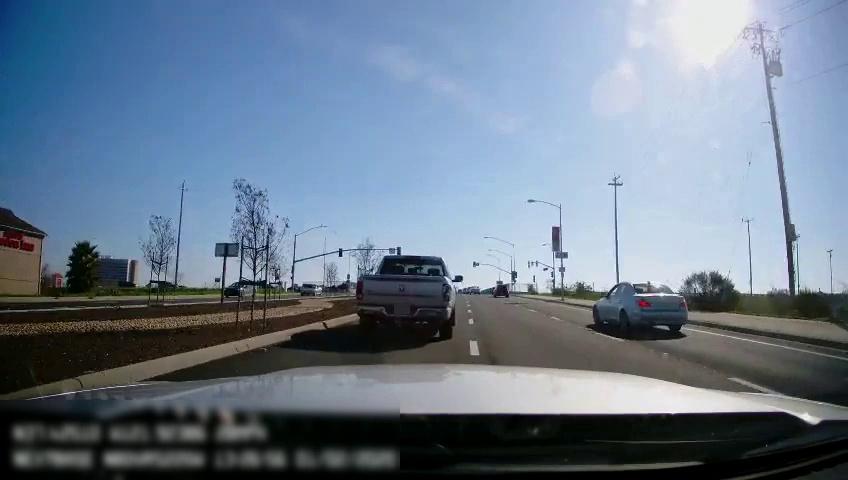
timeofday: Day
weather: Sunny
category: Drivable Space
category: Drivable Space
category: Vehicles | Car
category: Vehicles | Car
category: Vehicles | Car
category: Vehicles | Car
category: Vehicles | Car
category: Vehicles | SUV
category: Vehicles | Truck
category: Lanes | Alternate Lane
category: Lanes | Current Lane
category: Lanes | Current Lane
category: Lanes | Opposite Lane